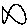
Label: fish